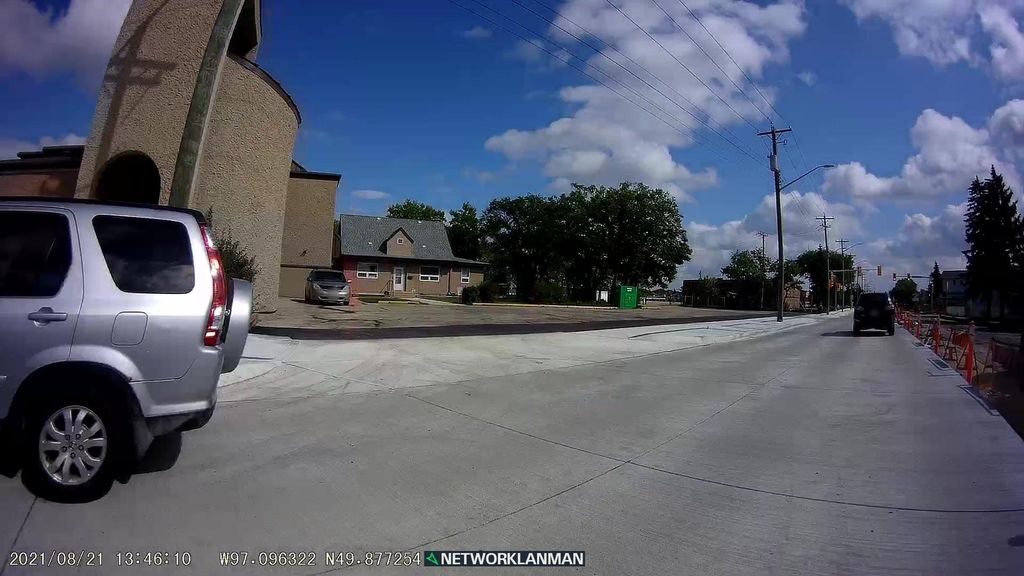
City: winnipeg